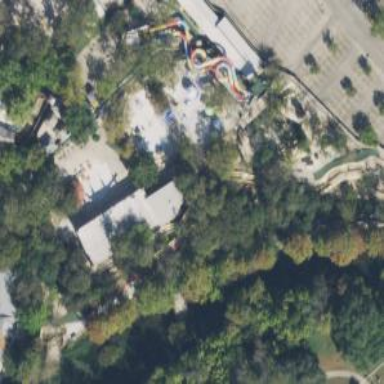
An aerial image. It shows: Water slide attraction.